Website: lowes
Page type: customer-info-address
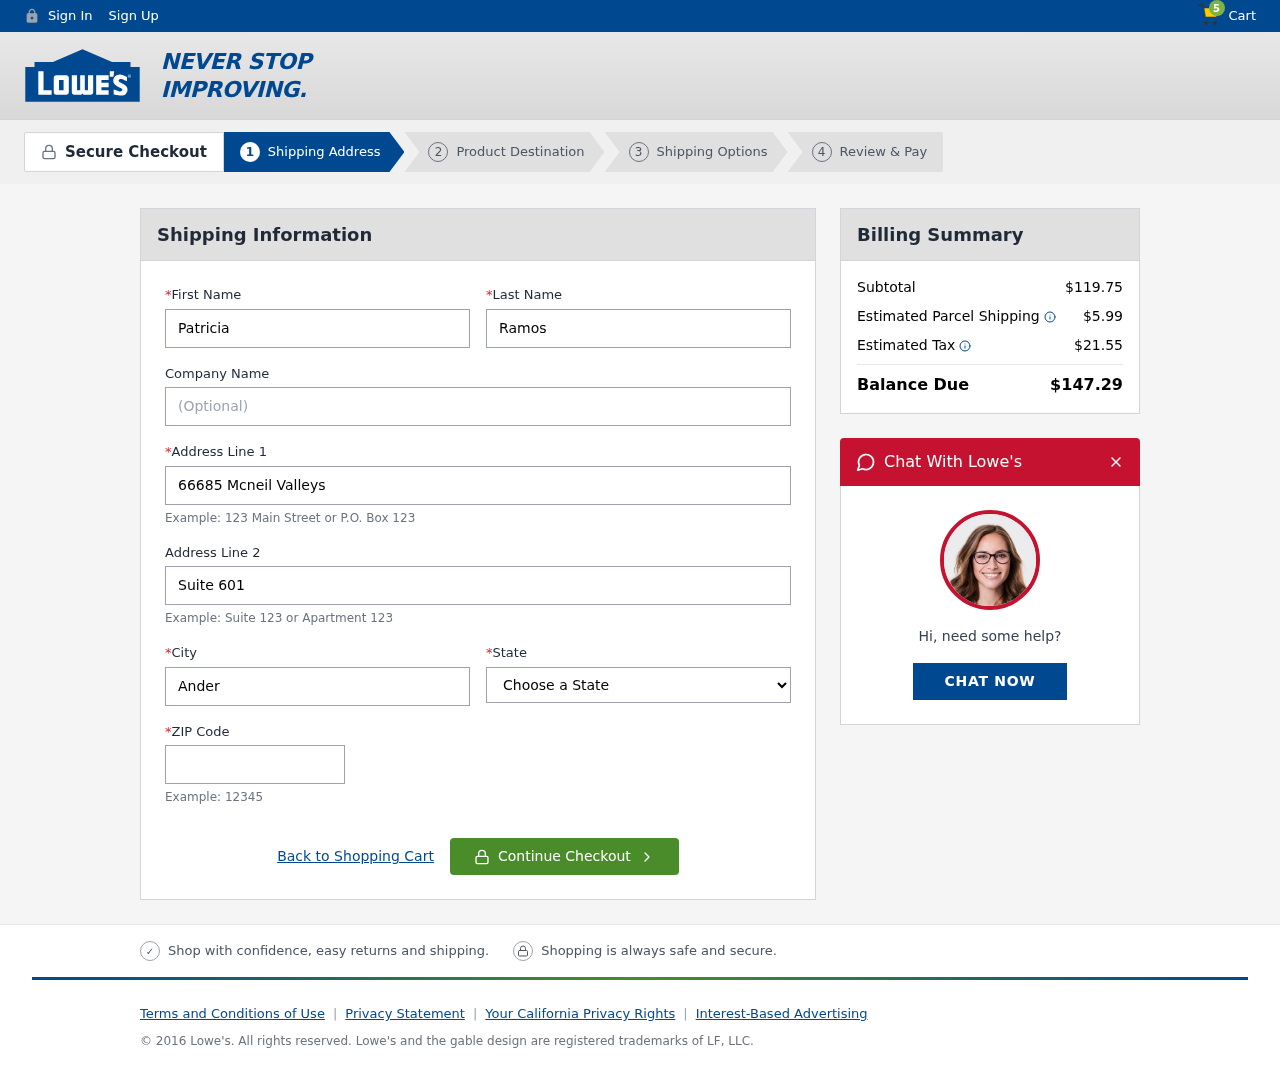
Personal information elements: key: PII_CITY
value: Andersonfurt
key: PII_FIRSTNAME
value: Patricia
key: PII_LASTNAME
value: Ramos
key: PII_POSTCODE
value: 66591
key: PII_STATE
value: Tennessee
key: PII_STREET
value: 66685 Mcneil Valleys
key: PII_STREET2
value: Suite 601
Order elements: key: ORDER_NUM_ITEMS
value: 5
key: ORDER_SUBTOTAL
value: $119.75
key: ORDER_SHIPPING_COST
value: $5.99
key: ORDER_TAX
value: $21.55
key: ORDER_TOTAL
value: $147.29